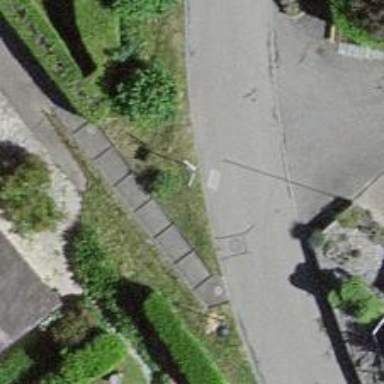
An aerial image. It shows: Paved residential road.